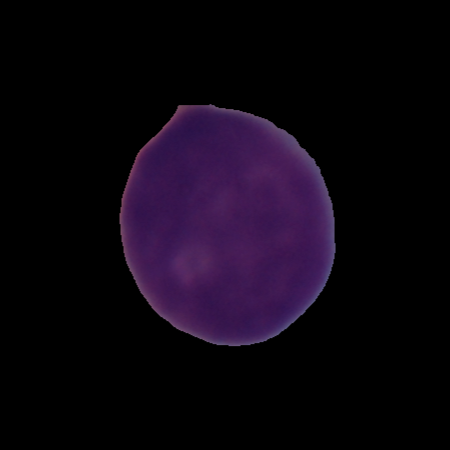
Label: cancer